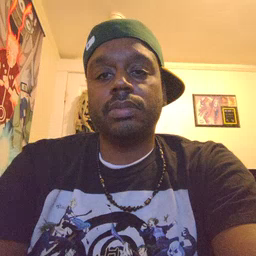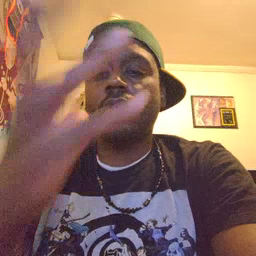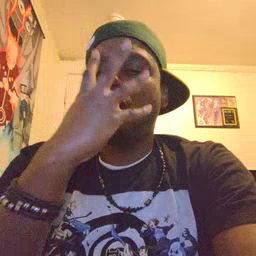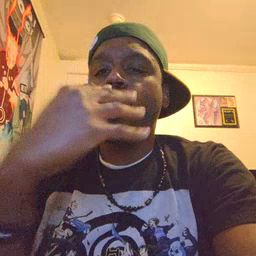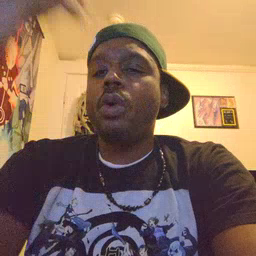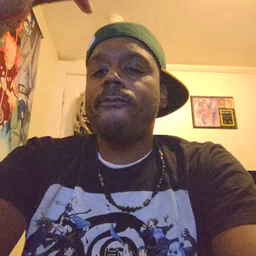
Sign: wolf